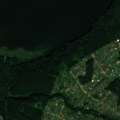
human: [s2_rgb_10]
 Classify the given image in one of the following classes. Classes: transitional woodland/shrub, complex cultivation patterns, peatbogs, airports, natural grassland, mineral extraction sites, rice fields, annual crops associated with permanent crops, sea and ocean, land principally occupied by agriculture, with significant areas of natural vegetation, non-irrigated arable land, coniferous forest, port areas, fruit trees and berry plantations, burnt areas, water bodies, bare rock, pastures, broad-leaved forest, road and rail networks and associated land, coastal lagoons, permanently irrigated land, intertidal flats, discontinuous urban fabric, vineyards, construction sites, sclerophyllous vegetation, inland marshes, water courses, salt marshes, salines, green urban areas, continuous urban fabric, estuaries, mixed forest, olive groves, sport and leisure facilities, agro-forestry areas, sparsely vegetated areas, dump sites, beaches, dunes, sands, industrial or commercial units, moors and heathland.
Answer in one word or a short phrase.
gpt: discontinuous urban fabric, broad-leaved forest, mixed forest, water bodies